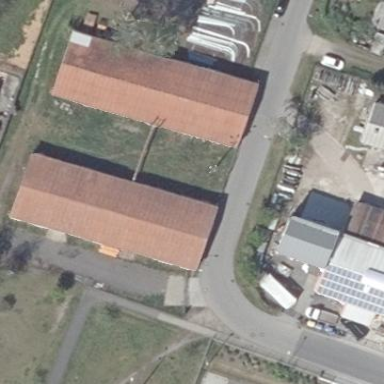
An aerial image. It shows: Commercial building.